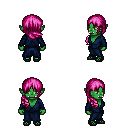
a pixel art fantasy rpg character, female body template, orc, green skin, blue robe, metal pants, pink right-swept hairstyle, ghillies, four views (front, back, left, right), 2x2 character sprite sheet, small pixel art, hard edges, no anti-aliasing